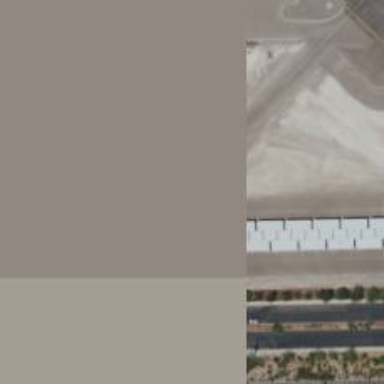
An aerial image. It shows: View of taxiway at the airport.